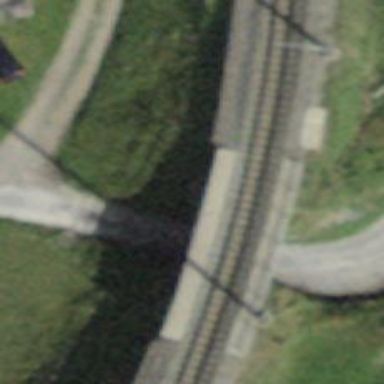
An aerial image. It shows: Narrow-gauge railway bridge with electrified tracks and single track passing over it.